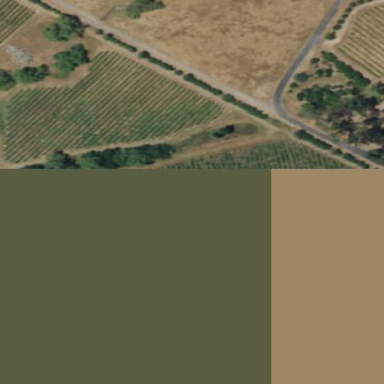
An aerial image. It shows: Vineyard where grapes are grown.